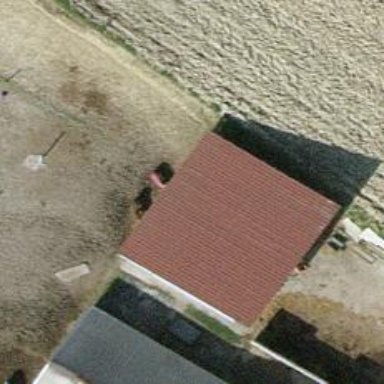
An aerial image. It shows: Farm building.